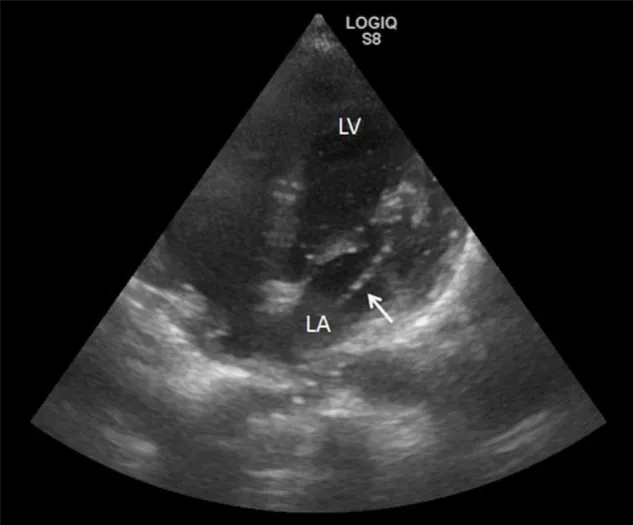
Heart ultrasound showing the misplacement of a central venous access device (white arrow) via the interatrial septum, the left atrium (LA), and the mitral valve up to left ventricle (LV) during echo bubble test.
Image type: radiology (ultrasound)